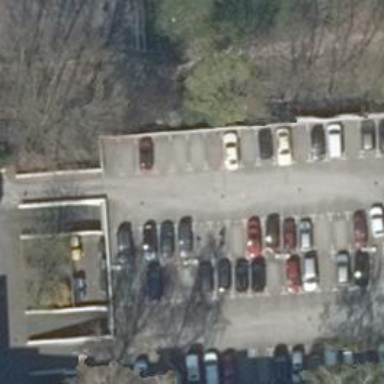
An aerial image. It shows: Multi-storey concrete parking building.